Question: I'm facing an issue related to charset formatting words in Portuguese-BR which has in it.
When I set 'setlocale' to 'portuguese-brazil' with 'utf-8' enconding, PHP seems not understanding it.
As the image shows bellow, I try to convert the current month in English to Portuguese:

As we can see, the value above should show (which means in English) to the final user.
I tried to navigate through Stack Overflow in Portuguese and here, but none of those questions and solutions worked for me.
In my HTML file, my 'meta' tag is defined as following:
'''
<meta http-equiv="Content-Type" content="text/html; charset=utf-8">
'''
The file it self was saved by 'UTF-8 w/o BOM' formatted as well.
The snippet code which show this month:
'''
<div id="ow-marketplace" class="col-xs-12 col-sm-12 col-md-12 table-responsive">
<?php
setlocale( LC_ALL, 'pt_BR', 'pt_BR.utf-8', 'portuguese-brazilian' );
date_default_timezone_set( 'America/Sao_Paulo' );
$data = strftime( '%B/%y', strtotime('today'));
echo "<h4 class="page-header">Vendas Atuais do mes de ". ucfirst($data) ."</h4>";
?>
<div class="box-content">
'''
I don't know how can I solve this problem, but I think charset seems not working as expected.
Can anyone help me with this?
If I need to post any further information, please advise me
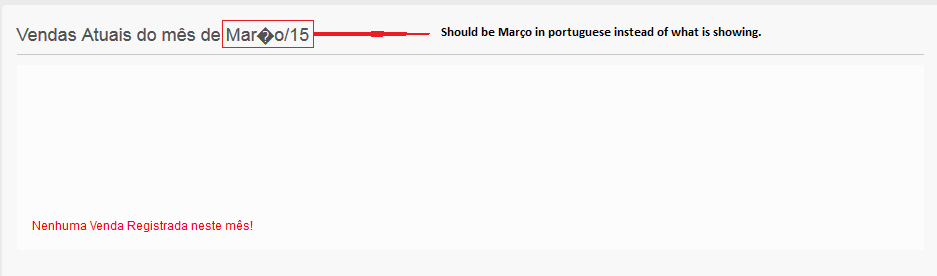
Answer: The most likely problem is your locale. PHP will try to set the locales in the given order, setting the first one it can find. If 'pt_BR' is not using UTF-8 on your system, your results won't be UTF-8 encoded. Since you're trying 'pt_BR.utf-8' as the second choice, PHP may be preferring the non-UTF-8 version over it.
1. Check what locales you have installed: $ locale -a
For Windows, look here: https://msdn.microsoft.com/en-us/library/39cwe7zf%28v=vs.90%29.aspx (unconfirmed information, I don't know if there's a more Windows-y way to do this).
2. Prefer UTF-8 locales first: setlocale(LC_ALL, 'pt_BR.utf-8', 'pt_BR', 'portuguese-brazilian');
3. Test what locale was actually chosen: echo setlocale(..);